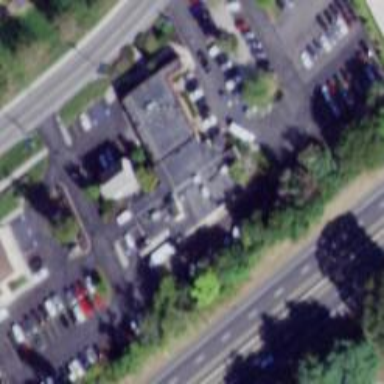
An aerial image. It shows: Healthcare clinic.